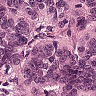
Metastatic tissue present: yes